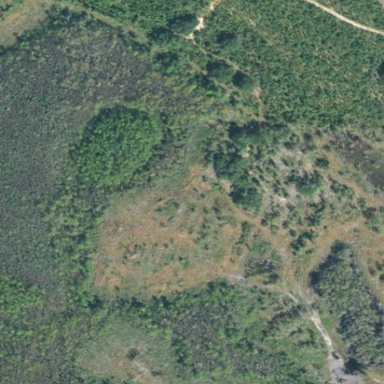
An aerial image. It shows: Swamp in wetland area.